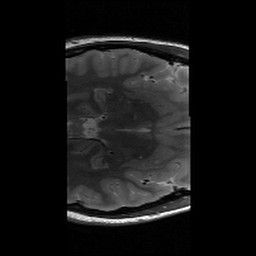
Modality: T2w
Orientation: axial
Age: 21
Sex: female
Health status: healthy
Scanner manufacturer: siemens
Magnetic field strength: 3 T
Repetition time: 6 s
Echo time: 0.064 s